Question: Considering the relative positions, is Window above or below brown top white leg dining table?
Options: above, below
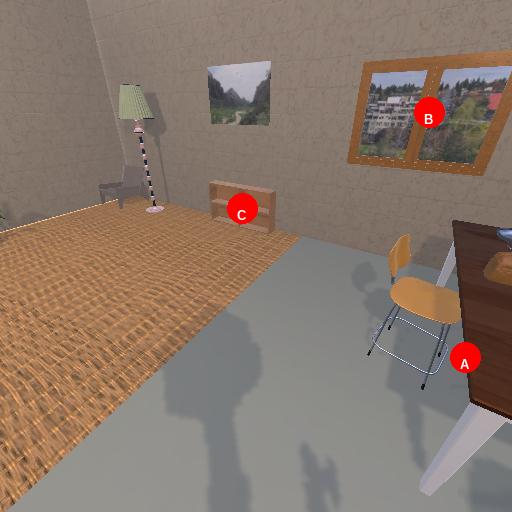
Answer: above